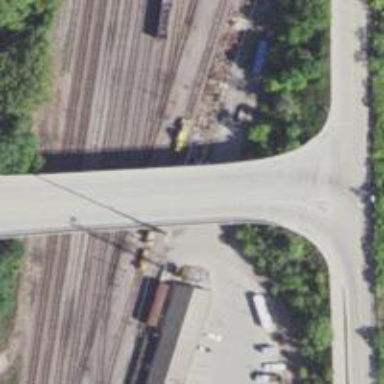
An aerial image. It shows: Railway yard used for servicing trains.